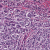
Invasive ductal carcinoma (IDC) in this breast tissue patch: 1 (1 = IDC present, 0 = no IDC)